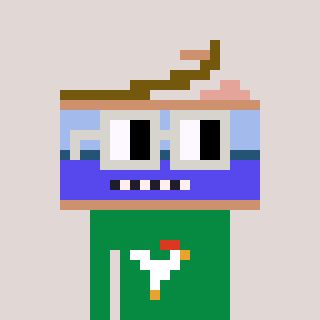
a pixel art character with square light gray glasses, a canned ham-shaped head and a green-colored body on a warm background